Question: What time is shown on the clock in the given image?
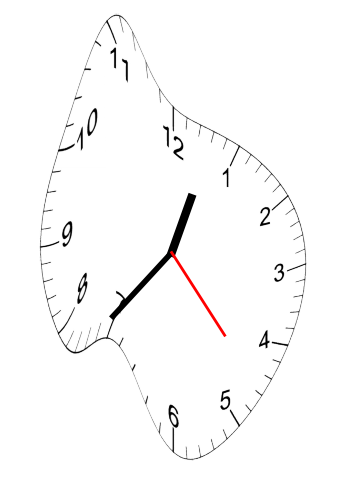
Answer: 12:36:23